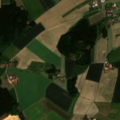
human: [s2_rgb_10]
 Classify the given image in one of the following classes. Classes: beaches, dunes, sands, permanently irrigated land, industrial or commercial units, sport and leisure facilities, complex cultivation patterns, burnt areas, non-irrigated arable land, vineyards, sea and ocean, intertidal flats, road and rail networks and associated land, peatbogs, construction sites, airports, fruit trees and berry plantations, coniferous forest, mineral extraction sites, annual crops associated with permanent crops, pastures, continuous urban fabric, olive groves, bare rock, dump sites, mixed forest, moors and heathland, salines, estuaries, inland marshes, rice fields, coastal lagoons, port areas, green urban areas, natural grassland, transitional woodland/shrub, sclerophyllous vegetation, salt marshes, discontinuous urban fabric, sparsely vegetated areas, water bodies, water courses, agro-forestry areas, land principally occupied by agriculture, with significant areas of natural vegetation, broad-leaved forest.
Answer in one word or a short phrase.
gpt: non-irrigated arable land, complex cultivation patterns, land principally occupied by agriculture, with significant areas of natural vegetation, coniferous forest